Question:
Can the line behind the text be accomplished with CSS only?
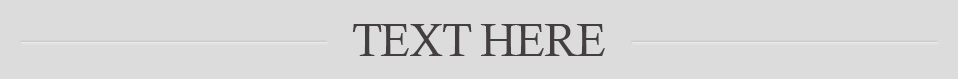
Answer: Yes.
HTML:
'<h2><span>Centered Header Text</span></h2>'
CSS:
'''
body {
background: #ccc;
}
h2 {
text-align: center;
display: table;
width: 100%;
}
h2 > span, h2:before, h2:after {
display: table-cell;
}
h2:before, h2:after {
background: url(http://dummyimage.com/2x1/f0f/fff&text=+) repeat-x center;
width: 50%;
content: ' ';
}
h2 > span {
white-space: nowrap;
padding: 0 9px;
}
'''
<URL>
<URL>